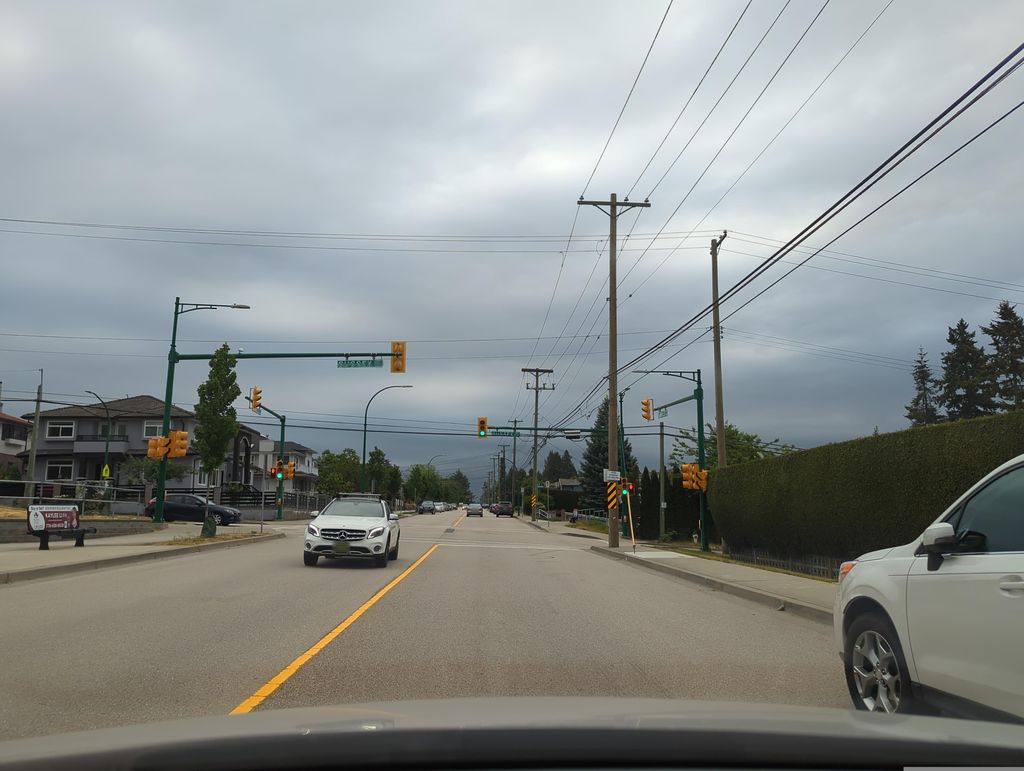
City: vancouver